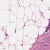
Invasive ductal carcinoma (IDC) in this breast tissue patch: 1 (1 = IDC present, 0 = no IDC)